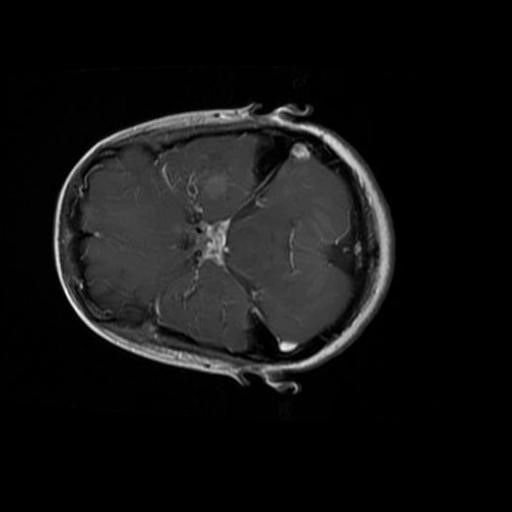
Label: brain_glioma